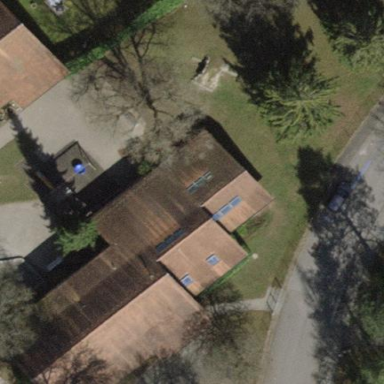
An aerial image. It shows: Building with pitched roof.